Question: I want a 'select all' checkbox that checks / unchecks all other checkboxes when clicked.
I am using this script from another Stack Overflow question (<URL>
'''
$(function () {
$('#select-all').toggle(
function() {
$('.subscription-type').prop('checked', true);
},
function() {
$('.subscription-type').prop('checked', false);
}
);
});
'''
For some reason, this applies 'display: none' to my checkbox. Why???

<URL>
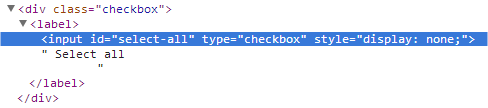
Answer: Use <URL>
'''
$(function () {
$('#select-all').click(
function(){
$('.subscription-type').prop('checked', $(this).is(":checked"));
});
});
'''
<URL>